Interaction volume radius: 5 \u00c5
Interaction volume height: 50 \u00c5
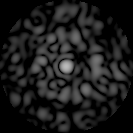
Disorder parameter: 0.843